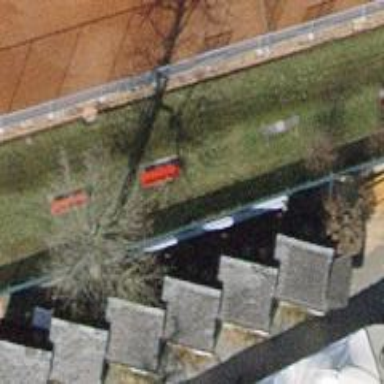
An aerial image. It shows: Red bench.